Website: macys
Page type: customer-info-address
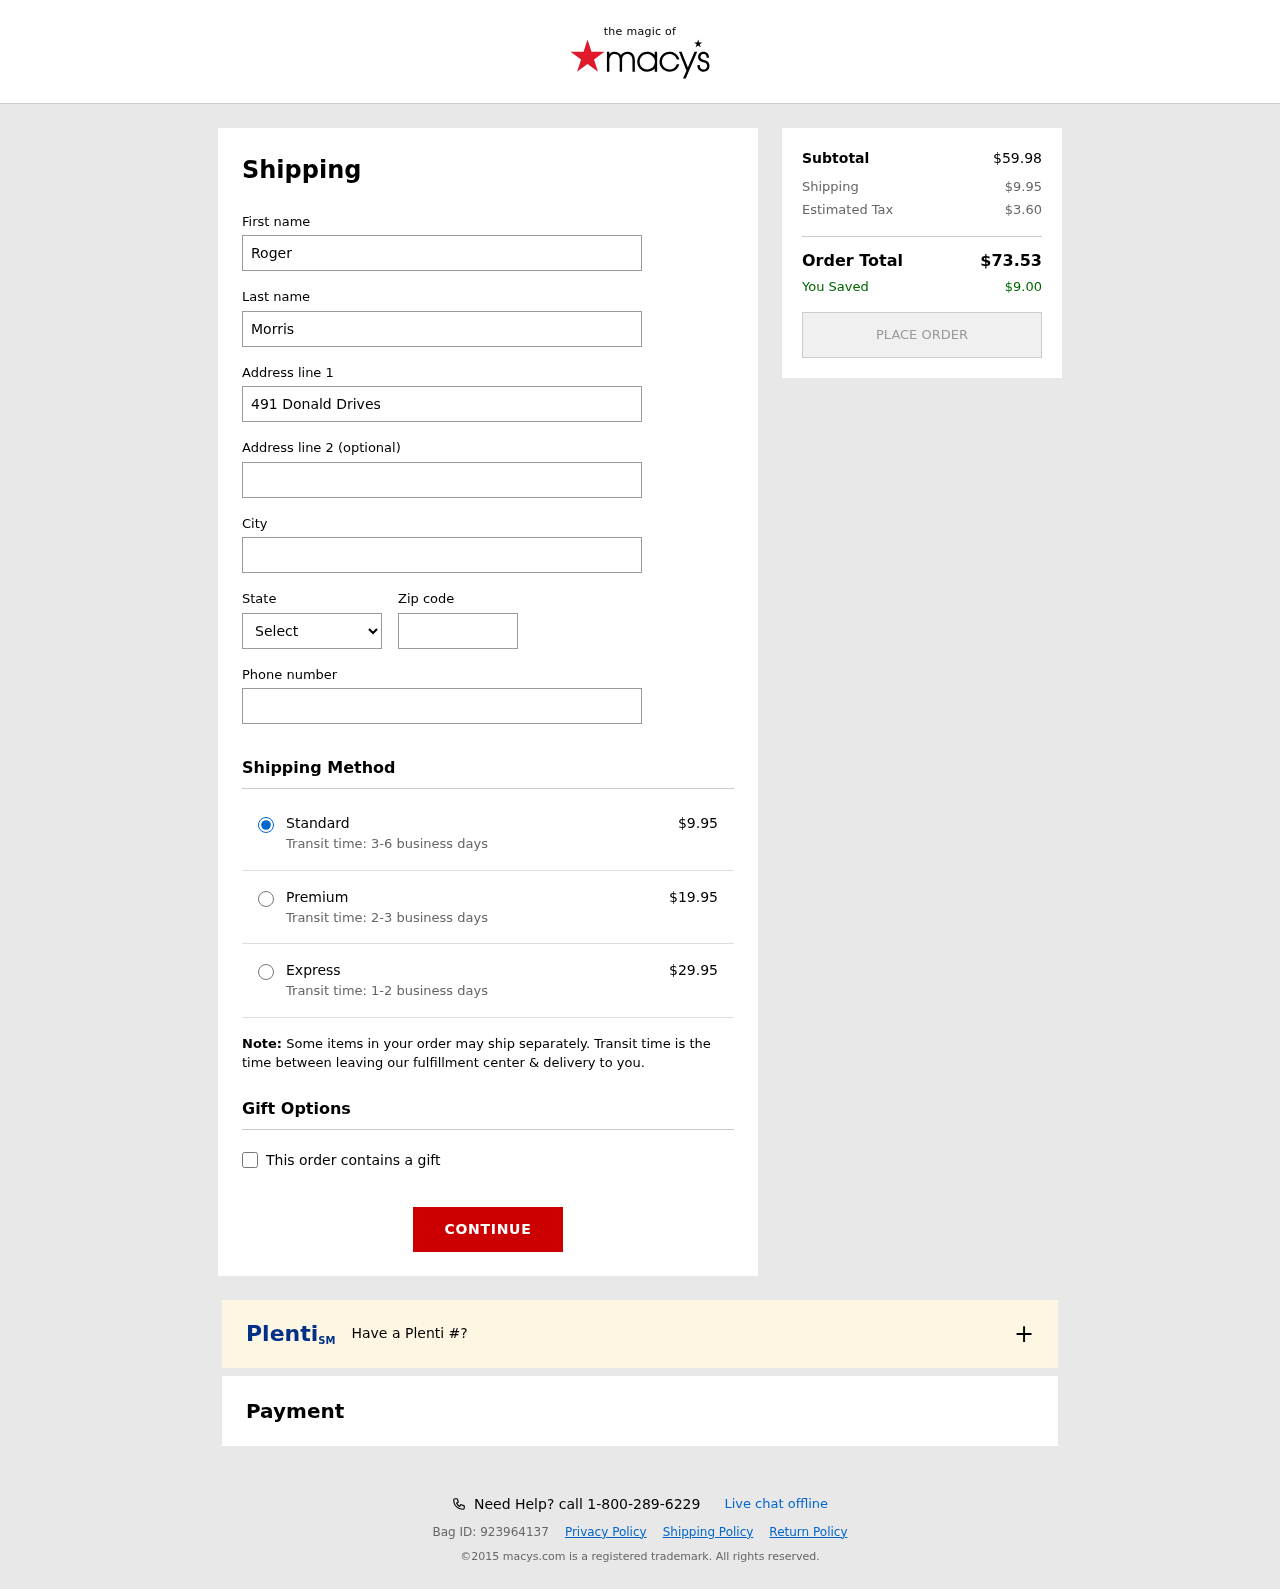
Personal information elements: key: PII_CITY
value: Carrieville
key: PII_FIRSTNAME
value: Roger
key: PII_LASTNAME
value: Morris
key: PII_PHONE
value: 8556310638
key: PII_POSTCODE
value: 93784
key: PII_STATE_ABBR
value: CO
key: PII_STREET
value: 491 Donald Drives Suite 241
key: PII_STREET2
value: Apt. 452
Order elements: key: ORDER_SHIPPING_COST
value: $9.95
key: ORDER_SHIPPING_COST_PREMIUM
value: $19.95
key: ORDER_SHIPPING_COST_EXPRESS
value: $29.95
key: ORDER_SUBTOTAL
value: $59.98
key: ORDER_TAX
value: $3.60
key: ORDER_TOTAL
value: $73.53
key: ORDER_SAVINGS
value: $9.00